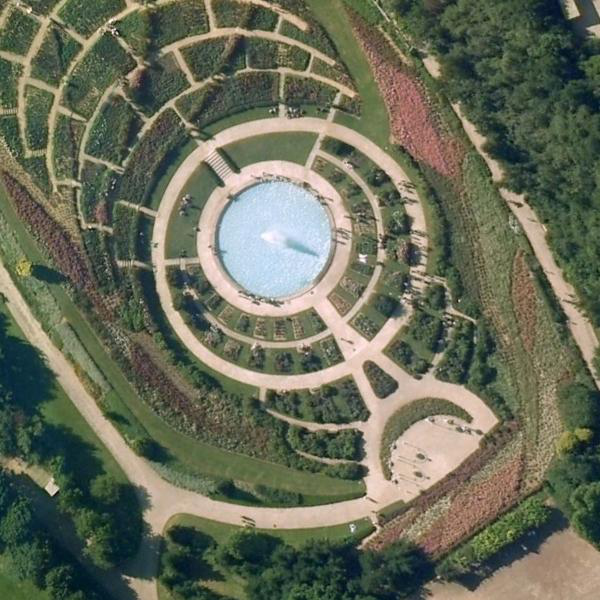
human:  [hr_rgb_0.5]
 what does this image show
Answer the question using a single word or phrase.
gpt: square